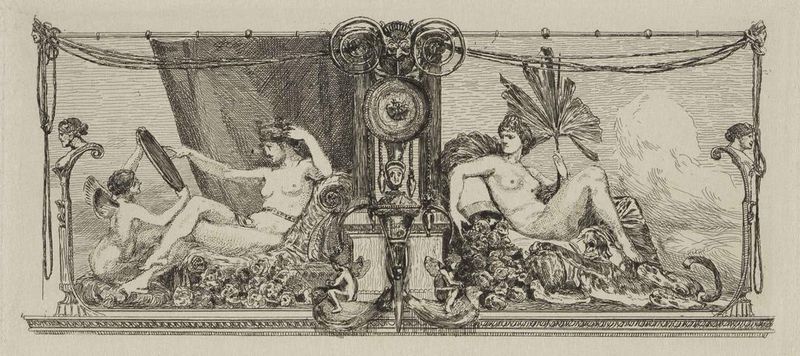
Titel: Zwei Figuren aus Kompositionen im Gold-Saal
Künstler: Max Klinger
Standort: Karlsruhe
Institution: Staatliche Kunsthalle Karlsruhe
Schlagwörter: akt, feder, flügel, gott, himmel, kopf, mann, nackt, weiß, wolken, akte, frauen, menschen, blume, brust, busen, frau, grau, männer, nacht, profil, schmuck, schwarz, skizze, zeichnung, gürtel, tuch, wolke, fächer, ornament, symbolismus, architektur, band, barock, federn, halten, rahmen, füllhorn, schauen, spiegel, vorhang, boden, figur, haare, stoff, tücher, blatt, bühne, rechts, seide, kreis, engel, engelchen, putte, putto, statue, brüste, holzschnitt, welle, sofa, liegen, zwei, kette, grafik, tag, rast, dekoration, jugendstil, weiber, symmetrie, büste, ornamente, bett, metall, palme, palmwedel, wedel, kordel, couch, liegend, schild, orient, seil, symmetrisch, schönheit, liegende, druck, lithographie, schnitt, schraffur, radierung, stich, schwarzweiß, kugel, allegorie, entwurf, göttin, stift, litografie, rom, betrachten, fries, liege, eitel, eitelkeit, antik, götter, nymphen, graziös, volute, her, ottomane, büsten, putten, kupferstich, orientalismus, spirale, brüst, alegorie, zelt, grabmal, sphinx, lager, federzeichnung, göttinnen, michelangelo, arabeske, zeicnung, palmblatt, opulent, puti, neid, bettt, loorbeerkranz, t, r, s, se, d, h, re, z, as, f, j, sdf, df, w, wer, tu, fs, qwe, gd, sd, spieglein, spieglein an der wand, sr, lnks, hosöölkefäajf, 4fäjfaf, 4sdf, sadf, tw, rsd, dtj, zsr, neidisch, göottinnen, putta